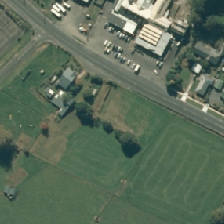
Land cover: urban_build_up